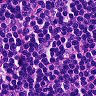
Metastatic tissue present: no